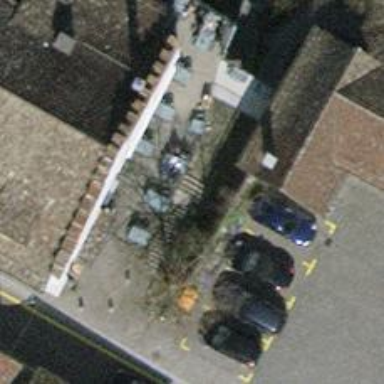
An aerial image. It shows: Steps made of paving stones.